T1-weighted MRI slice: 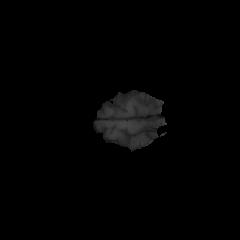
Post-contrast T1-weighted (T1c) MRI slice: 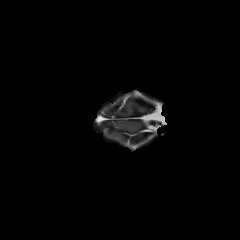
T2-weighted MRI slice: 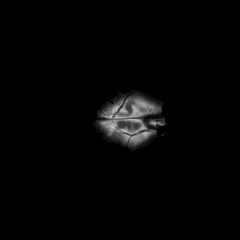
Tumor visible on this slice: no